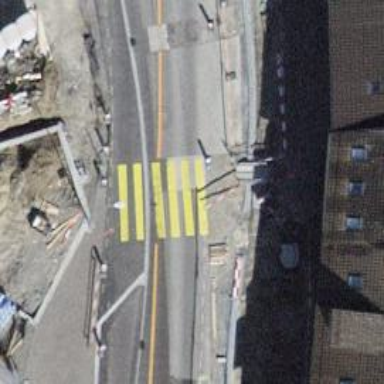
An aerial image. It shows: Marked zebra crossing on the road.